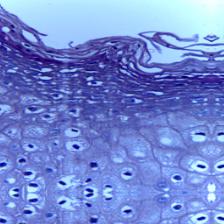
Diagnosis: OSCC